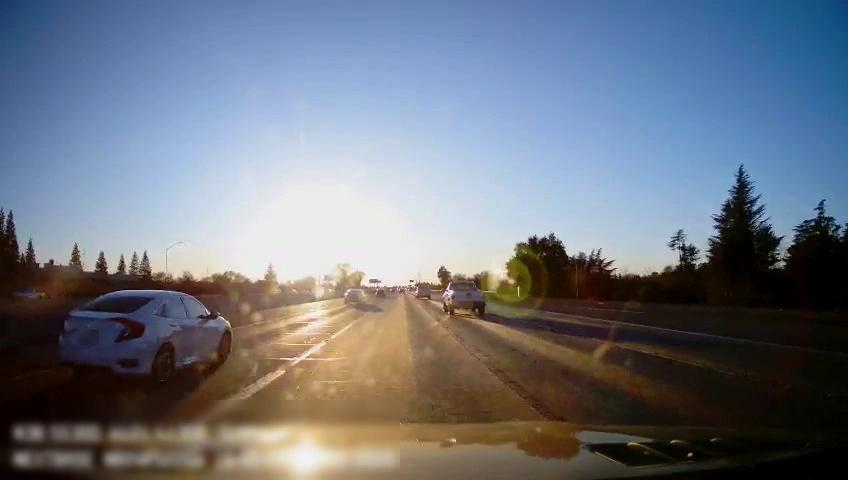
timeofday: Day
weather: Sunny
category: Drivable Space
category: Vehicles | Truck
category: Vehicles | SUV
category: Vehicles | Car
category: Vehicles | Car
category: Vehicles | SUV
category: Vehicles | Truck
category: Lanes | Alternate Lane
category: Lanes | Alternate Lane
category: Lanes | Current Lane
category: Lanes | Current Lane
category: Lanes | Alternate Lane
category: Lanes | Alternate Lane
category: Traffic | Signs